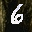
Label: 6